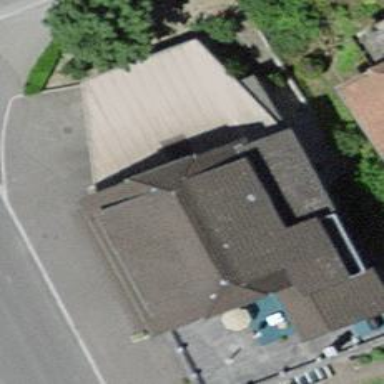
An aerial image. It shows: Building with tile roof.